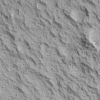
Atmospheric dust classification: not_dusty